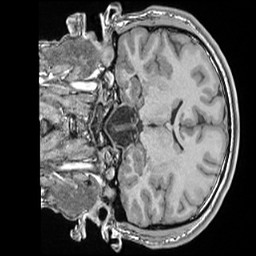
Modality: T1w
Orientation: coronal
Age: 19
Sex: male
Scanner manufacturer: siemens
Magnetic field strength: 1.5 T
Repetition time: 2.04 s
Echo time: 0.00308 s